Question: In the Navigation Controller Attributes Inspector under View Controller section there are
the "Defines Context" and "Provide Context" check boxes.

I cant find any documentation on this features.
How to use it and what does it do?
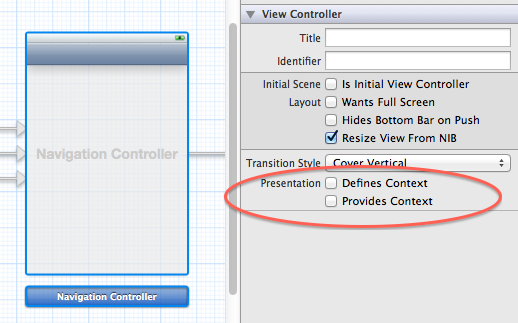
Answer: The "Defines Context" checkbox sets the 'definesPresentationContext' property of the view controller. The "Provides Context" checkbox sets the 'providesPresentationContextTransitionStyle' property.
If you want to learn more about these properties, watch <URL>.